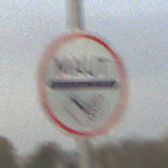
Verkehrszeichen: MautflichtigeStrecke
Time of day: SunriseSunset
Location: Outdoor (Urban)
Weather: PartlyCloudy
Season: NotSpecified
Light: Natural